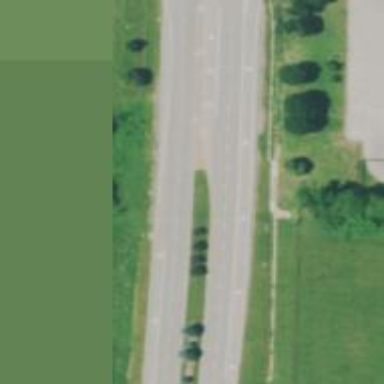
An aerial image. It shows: Asphalt trunk highway.